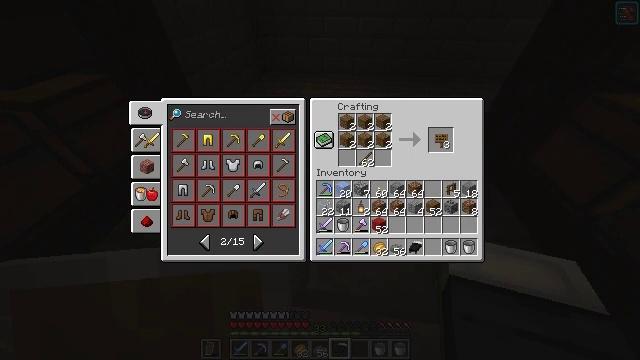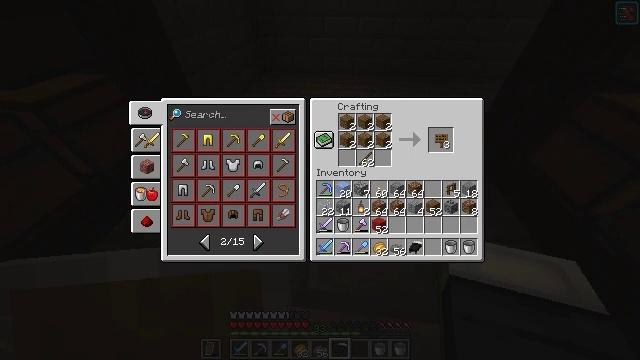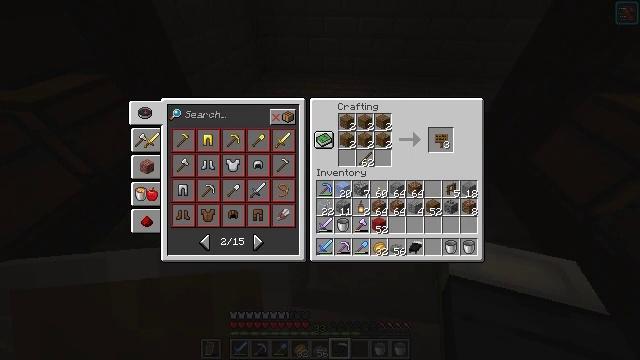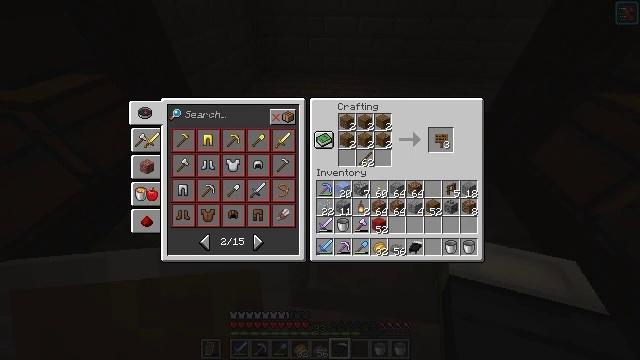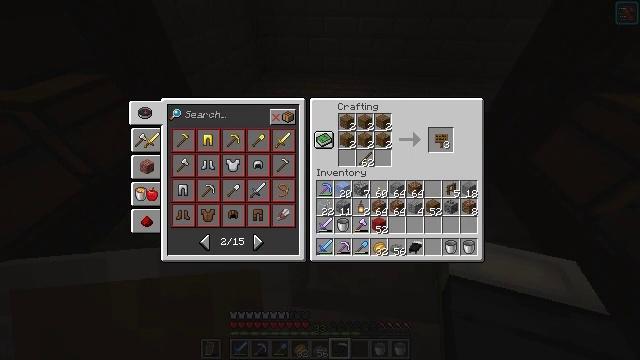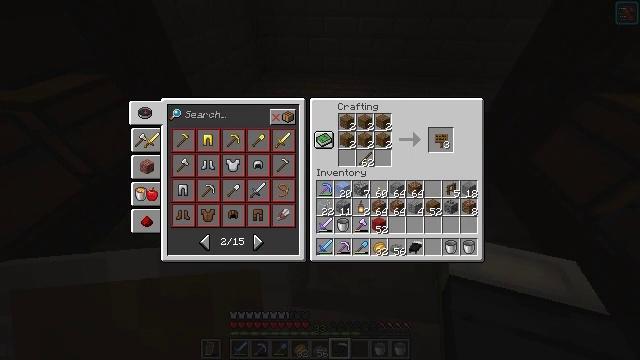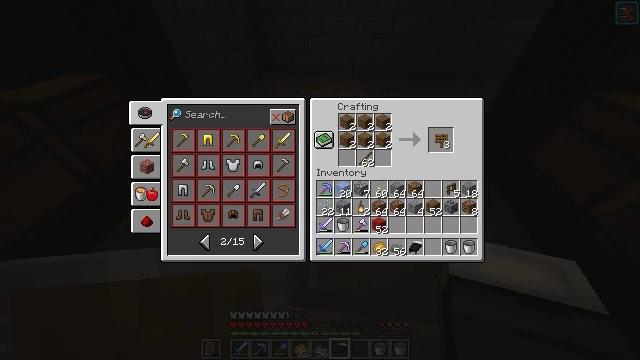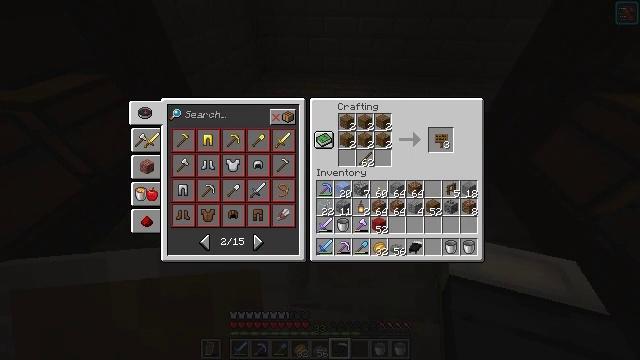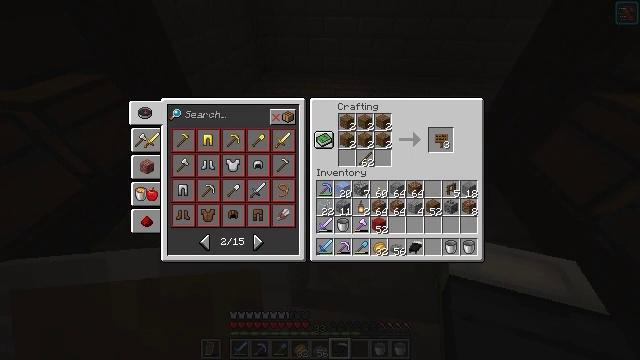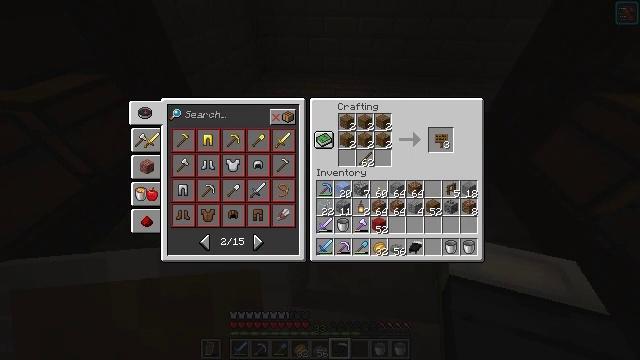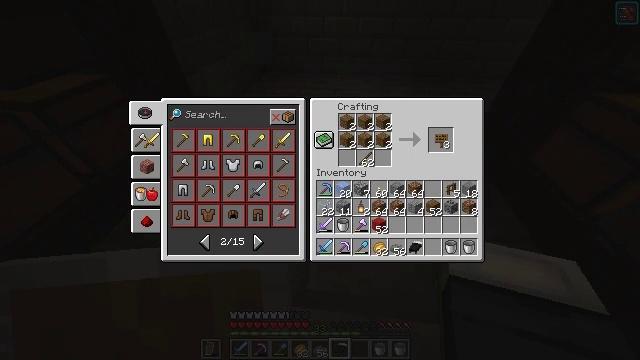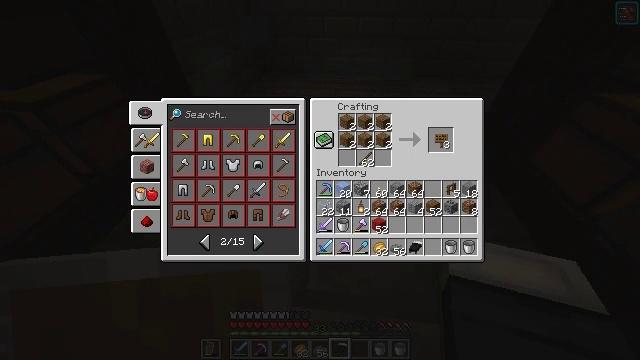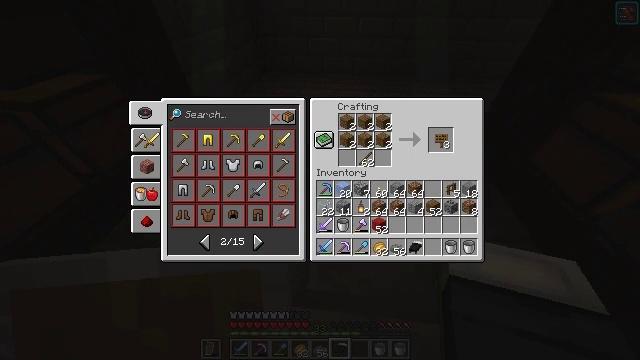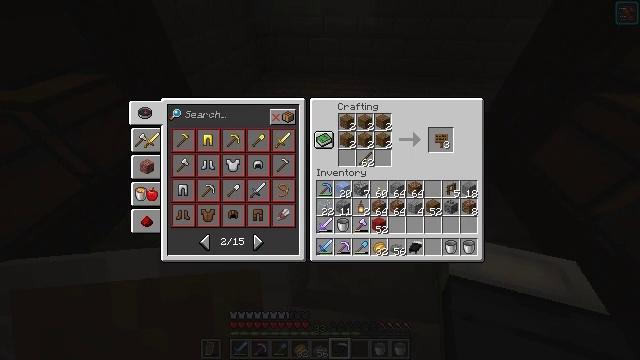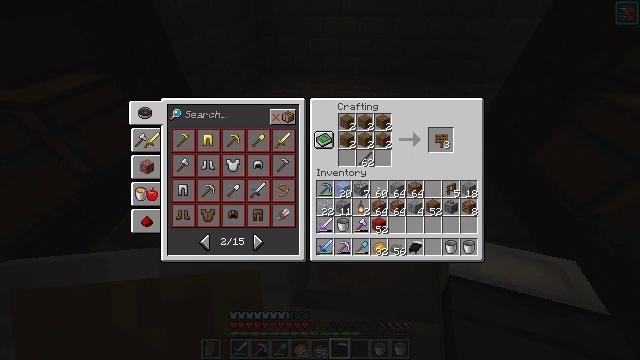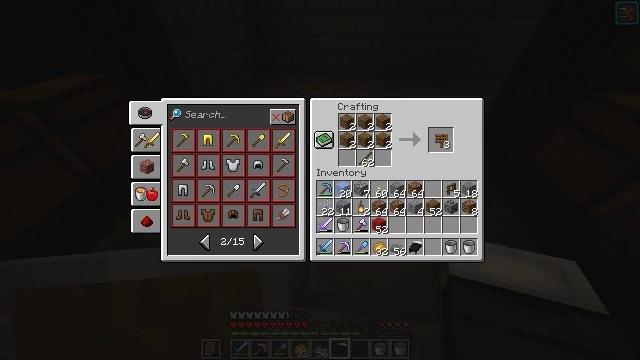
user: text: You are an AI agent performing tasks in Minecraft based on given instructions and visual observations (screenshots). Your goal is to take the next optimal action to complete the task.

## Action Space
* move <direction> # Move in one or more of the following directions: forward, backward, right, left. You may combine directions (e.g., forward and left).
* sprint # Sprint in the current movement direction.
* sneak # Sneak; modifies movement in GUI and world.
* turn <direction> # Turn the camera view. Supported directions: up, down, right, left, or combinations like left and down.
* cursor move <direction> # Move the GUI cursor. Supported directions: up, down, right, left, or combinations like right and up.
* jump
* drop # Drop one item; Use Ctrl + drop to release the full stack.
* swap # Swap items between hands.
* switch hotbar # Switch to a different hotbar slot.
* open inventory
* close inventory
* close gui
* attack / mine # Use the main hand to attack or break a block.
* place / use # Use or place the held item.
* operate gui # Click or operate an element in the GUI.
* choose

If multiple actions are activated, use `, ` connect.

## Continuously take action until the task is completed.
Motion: motion action
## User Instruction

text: Open the crafting table and craft a spruce sign.
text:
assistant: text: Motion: no_op
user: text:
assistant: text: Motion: no_op
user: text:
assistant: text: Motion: no_op
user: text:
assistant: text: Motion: no_op
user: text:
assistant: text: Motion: no_op
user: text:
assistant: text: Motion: no_op
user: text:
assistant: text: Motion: no_op
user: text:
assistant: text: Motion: no_op
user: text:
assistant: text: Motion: no_op
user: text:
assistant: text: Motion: no_op
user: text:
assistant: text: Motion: no_op
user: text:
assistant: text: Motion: no_op
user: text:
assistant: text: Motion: no_op
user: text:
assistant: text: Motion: no_op
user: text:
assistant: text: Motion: no_op
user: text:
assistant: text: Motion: no_op
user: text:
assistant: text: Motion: no_op
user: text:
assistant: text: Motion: sneak
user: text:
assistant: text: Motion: sneak
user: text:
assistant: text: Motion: sneak
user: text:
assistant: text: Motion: sneak
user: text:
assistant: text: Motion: sneak
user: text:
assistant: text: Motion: sneak
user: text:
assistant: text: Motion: sneak
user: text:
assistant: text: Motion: sneak
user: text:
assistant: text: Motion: sneak
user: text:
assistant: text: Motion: sneak
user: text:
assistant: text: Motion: sneak
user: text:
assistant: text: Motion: sneak
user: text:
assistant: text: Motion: sneak